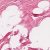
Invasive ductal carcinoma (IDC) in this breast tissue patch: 0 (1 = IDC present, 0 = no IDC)